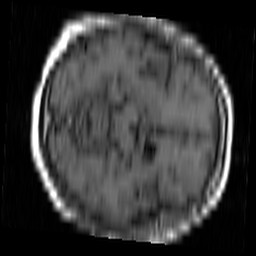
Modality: T1w
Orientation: axial
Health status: ill
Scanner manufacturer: siemens
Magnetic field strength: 1.5 T
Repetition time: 0.4 s
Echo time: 0.014 s